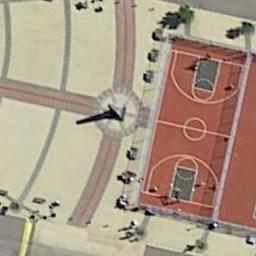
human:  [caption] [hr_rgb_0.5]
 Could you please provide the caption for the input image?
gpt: There is a basketball court on the open place .

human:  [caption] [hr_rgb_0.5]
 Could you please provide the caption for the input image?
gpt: There are two small basketball courts surrounded by trees .

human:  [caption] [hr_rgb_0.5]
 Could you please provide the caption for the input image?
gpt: A basketball court next to a square .

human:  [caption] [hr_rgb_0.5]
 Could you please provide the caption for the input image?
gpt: There is a square near the basketball court .

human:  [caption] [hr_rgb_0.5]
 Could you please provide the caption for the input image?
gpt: An open space is next to the basketball court .